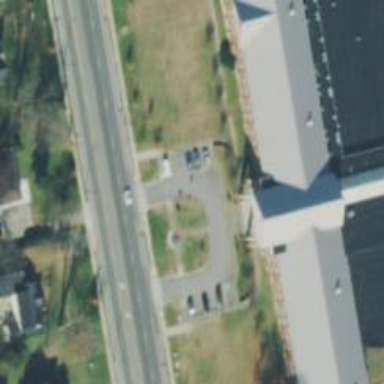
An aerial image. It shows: Footway.